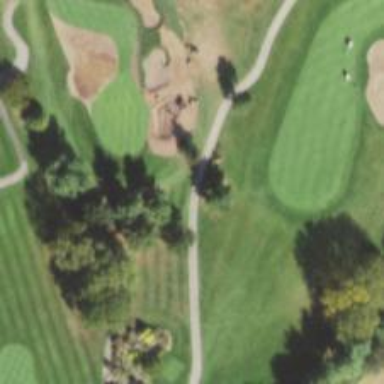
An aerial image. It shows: Path for both road and golf.